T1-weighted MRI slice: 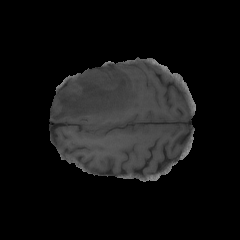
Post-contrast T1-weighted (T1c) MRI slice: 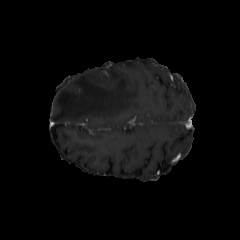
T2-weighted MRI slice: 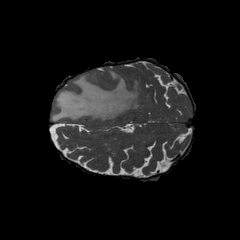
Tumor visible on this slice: yes